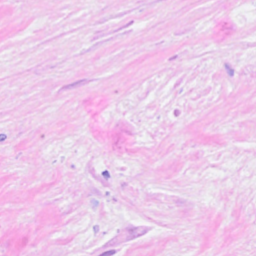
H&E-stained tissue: Breast